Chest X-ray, PA view. Patient: 34 years old, sex F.
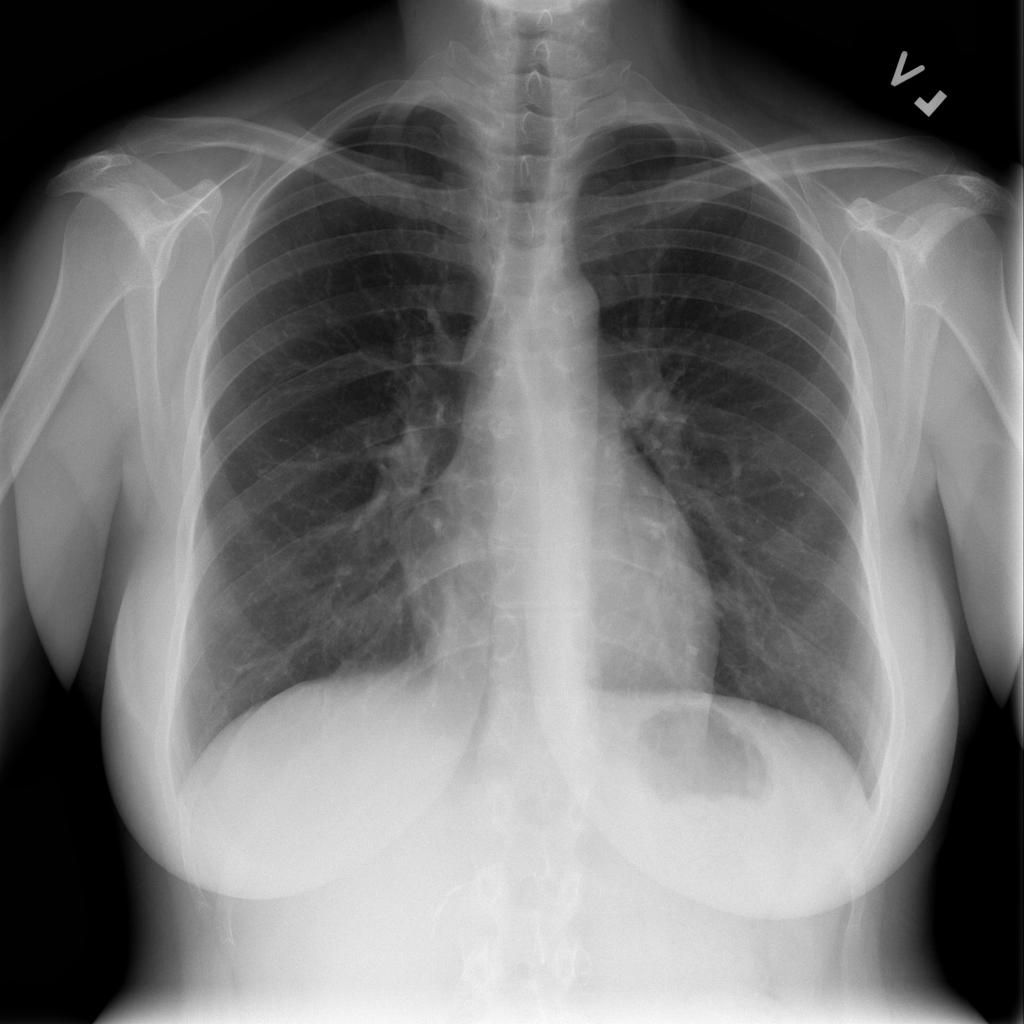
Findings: No Finding